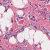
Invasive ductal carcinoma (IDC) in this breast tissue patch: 1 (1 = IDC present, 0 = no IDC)